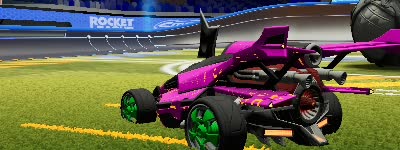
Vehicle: aftershock